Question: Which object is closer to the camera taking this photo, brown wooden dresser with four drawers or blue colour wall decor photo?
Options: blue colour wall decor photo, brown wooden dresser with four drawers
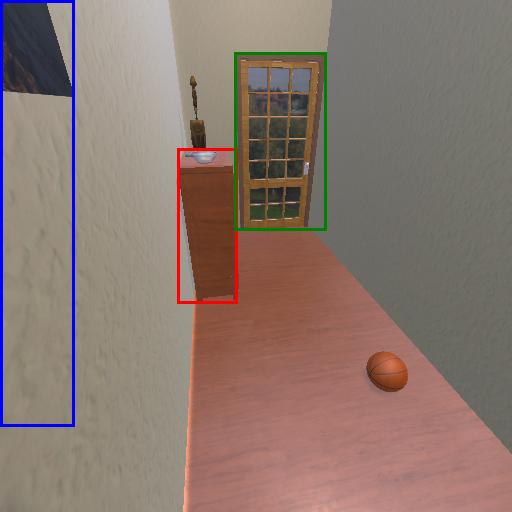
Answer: blue colour wall decor photo